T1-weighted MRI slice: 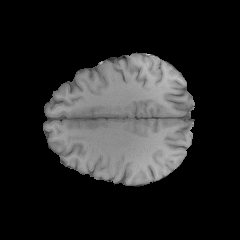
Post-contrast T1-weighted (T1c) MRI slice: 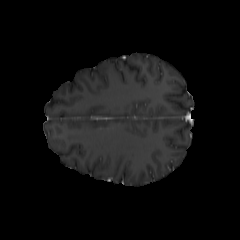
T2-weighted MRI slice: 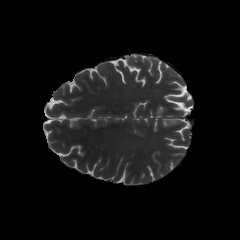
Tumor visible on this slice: no